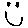
Label: smiley face